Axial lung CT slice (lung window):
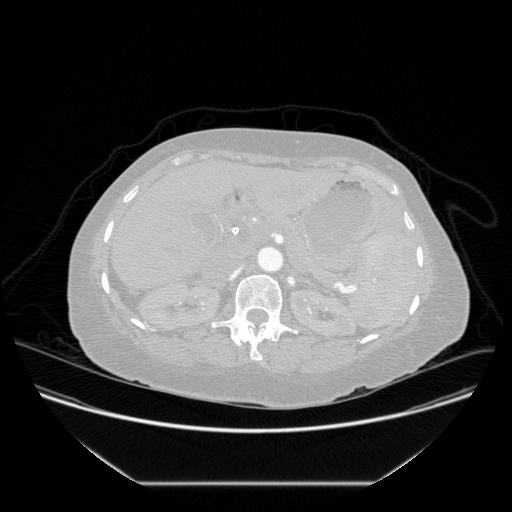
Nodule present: no